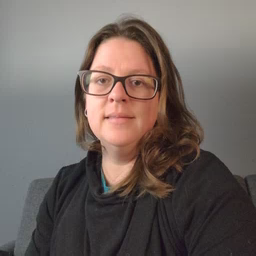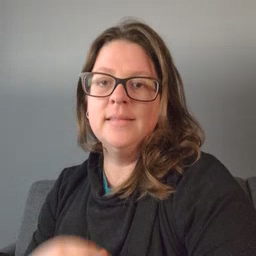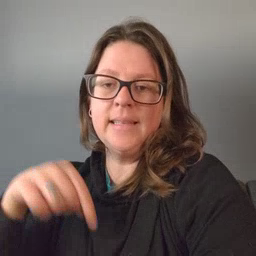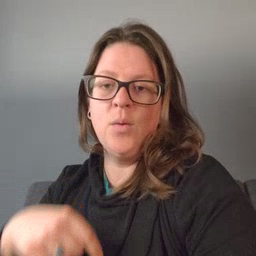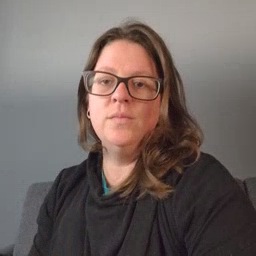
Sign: down